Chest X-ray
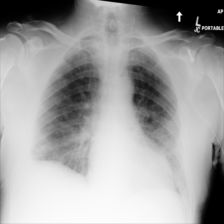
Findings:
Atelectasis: negative
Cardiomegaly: negative
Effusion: negative
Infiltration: negative
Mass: negative
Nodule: negative
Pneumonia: negative
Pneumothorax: negative
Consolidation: negative
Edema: negative
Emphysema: negative
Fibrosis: negative
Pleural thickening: positive
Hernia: negative